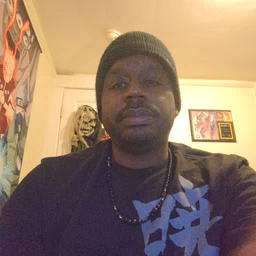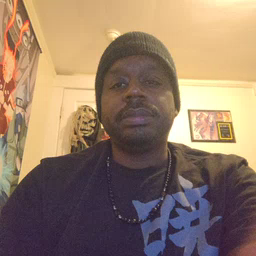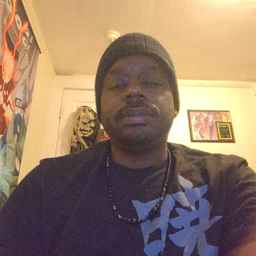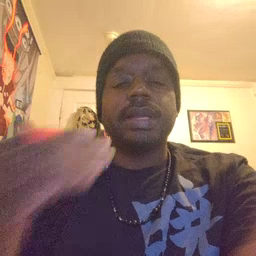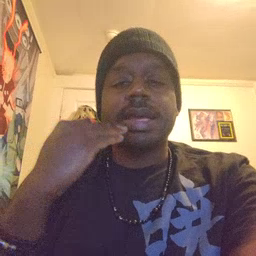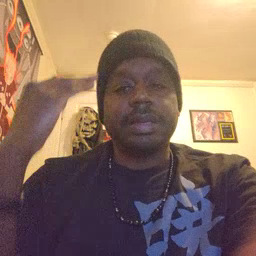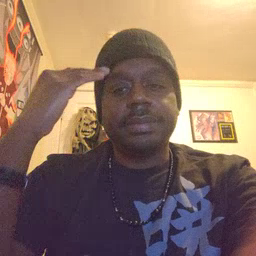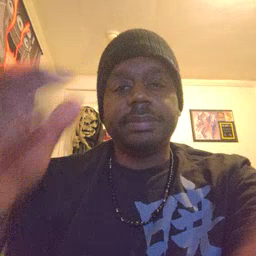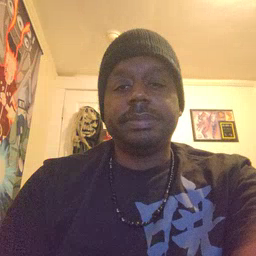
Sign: head